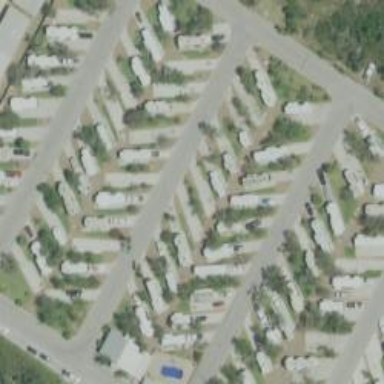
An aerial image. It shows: Caravan site for tourism.